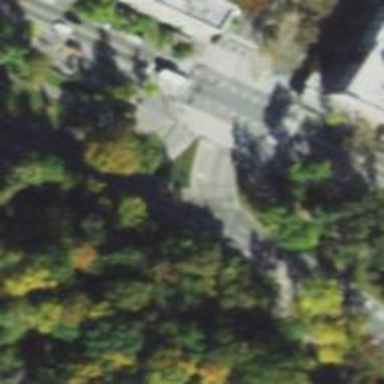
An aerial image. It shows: Asphalt service road.